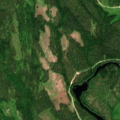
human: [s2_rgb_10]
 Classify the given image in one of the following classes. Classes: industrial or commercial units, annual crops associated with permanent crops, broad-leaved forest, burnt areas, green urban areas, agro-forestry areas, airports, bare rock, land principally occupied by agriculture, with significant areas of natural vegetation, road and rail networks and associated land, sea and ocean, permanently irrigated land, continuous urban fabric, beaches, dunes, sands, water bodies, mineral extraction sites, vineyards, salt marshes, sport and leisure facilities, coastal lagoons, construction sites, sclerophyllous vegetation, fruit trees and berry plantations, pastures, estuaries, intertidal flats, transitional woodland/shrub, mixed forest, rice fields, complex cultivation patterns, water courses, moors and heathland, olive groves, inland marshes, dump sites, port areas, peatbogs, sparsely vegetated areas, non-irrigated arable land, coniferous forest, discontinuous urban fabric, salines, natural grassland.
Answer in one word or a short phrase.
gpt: coniferous forest, transitional woodland/shrub